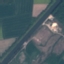
Land use / land cover class: River